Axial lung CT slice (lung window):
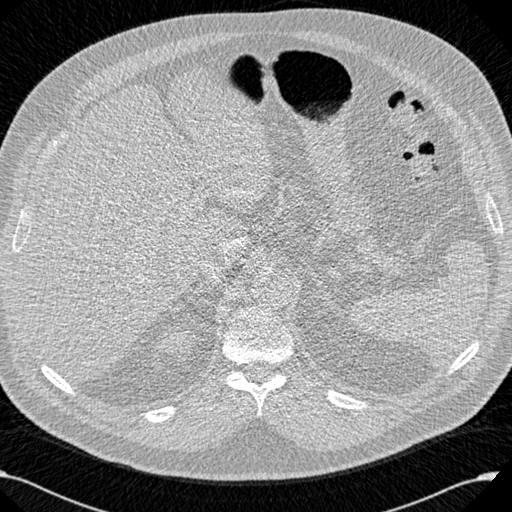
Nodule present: no